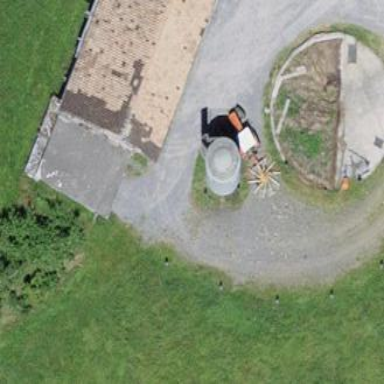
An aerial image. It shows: Barn.